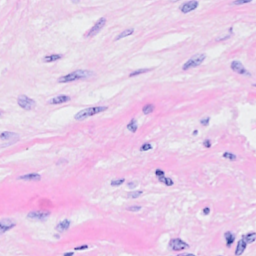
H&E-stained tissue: Breast